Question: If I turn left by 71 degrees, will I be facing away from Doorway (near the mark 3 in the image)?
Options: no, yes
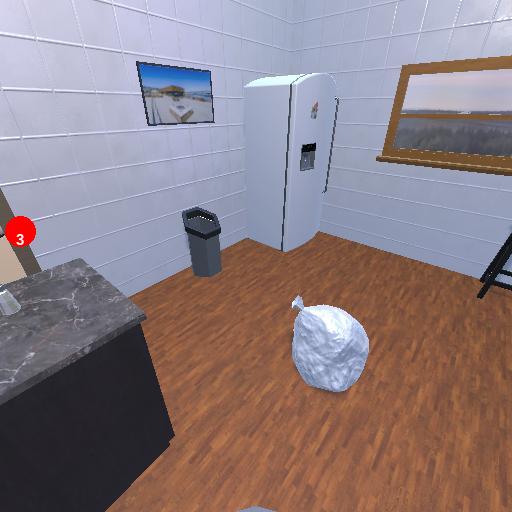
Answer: no